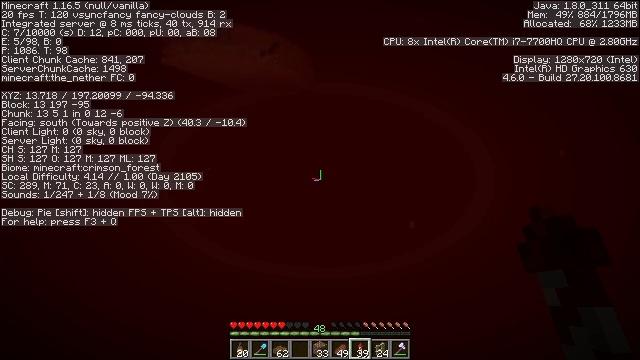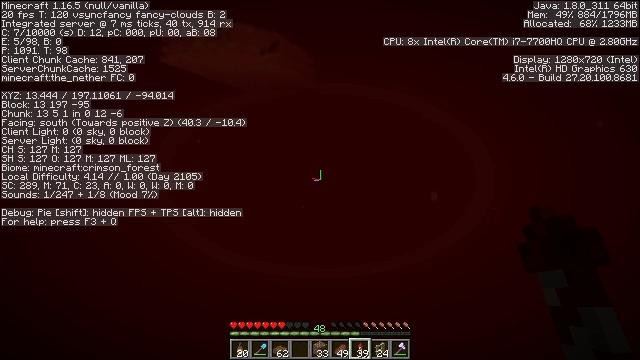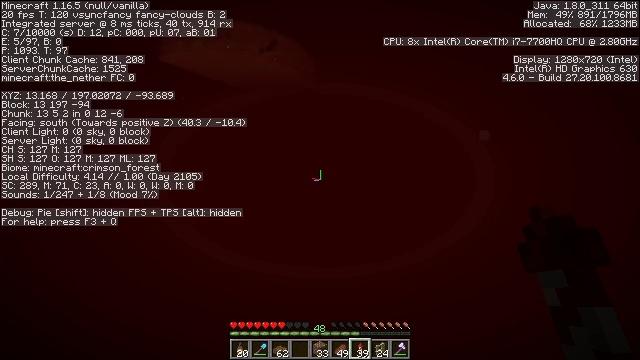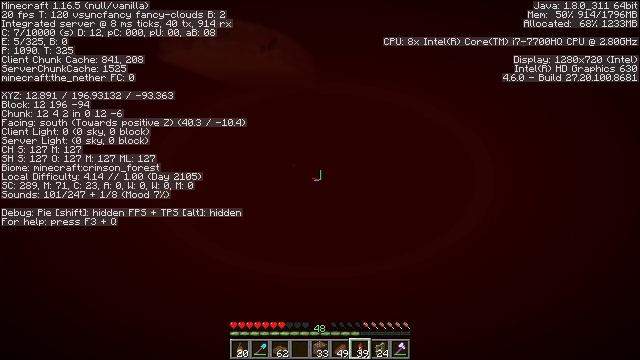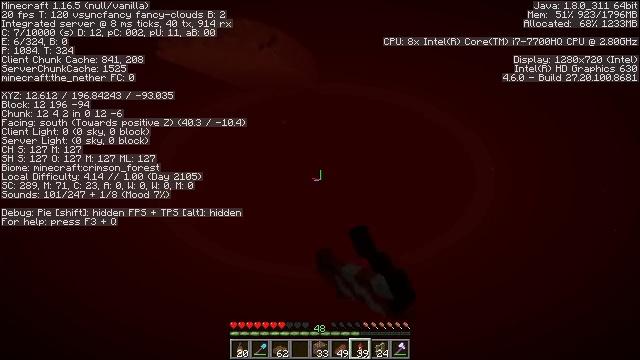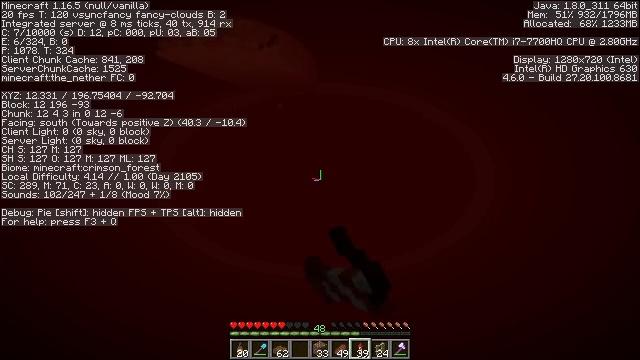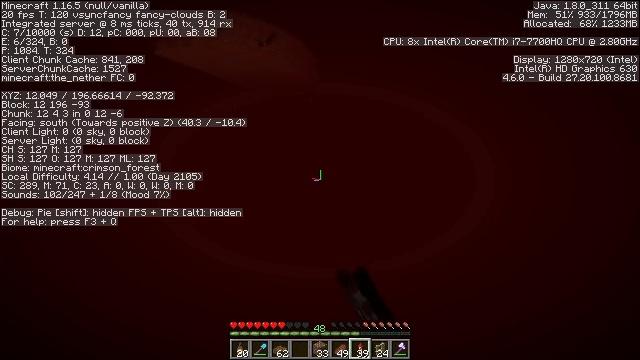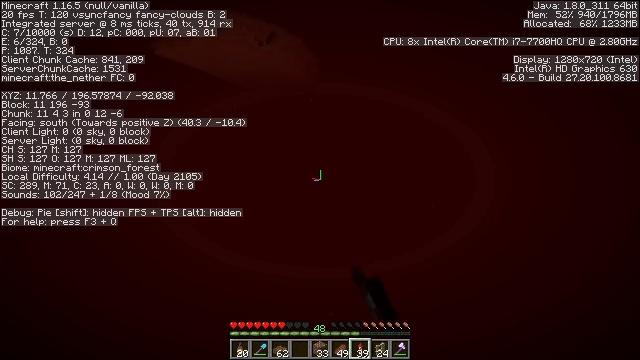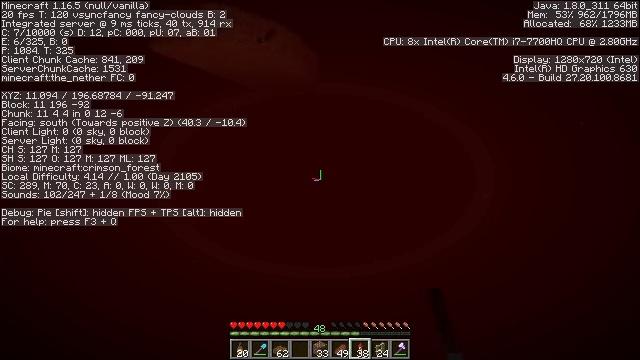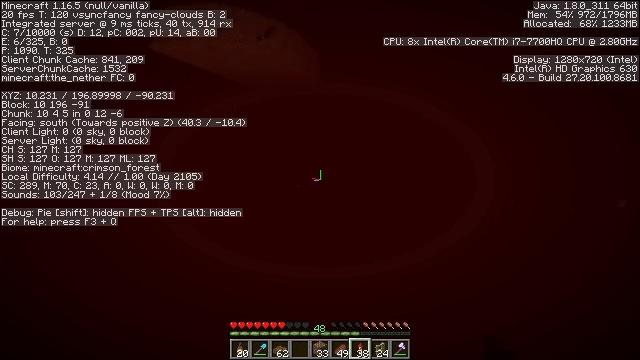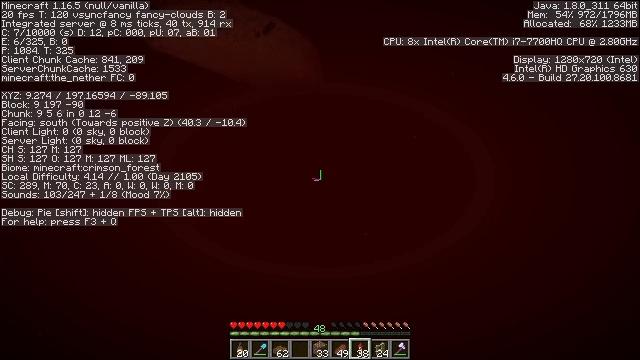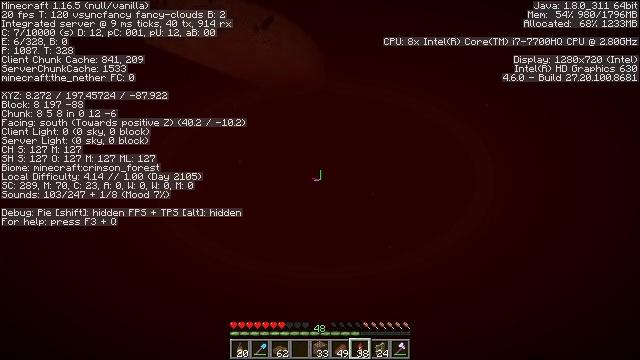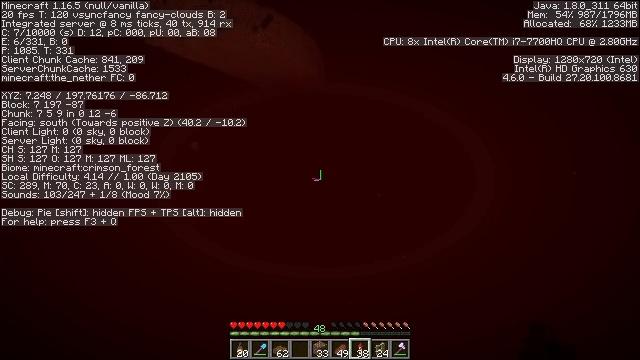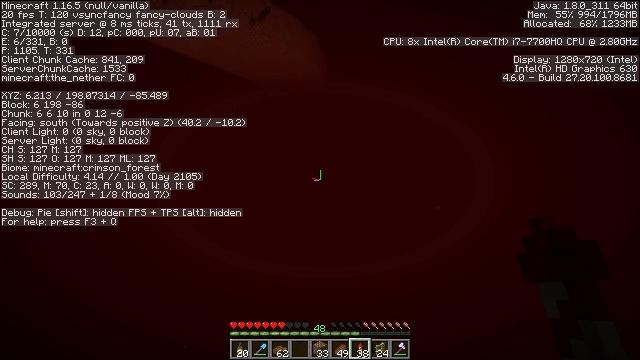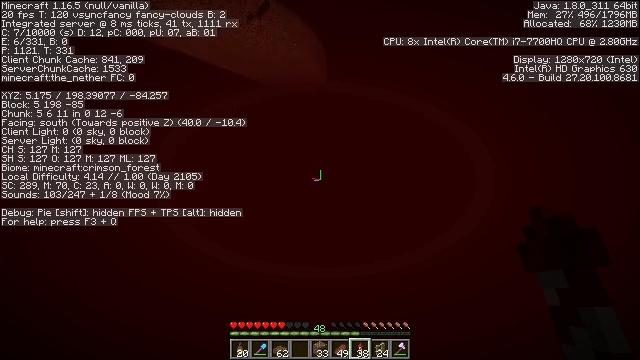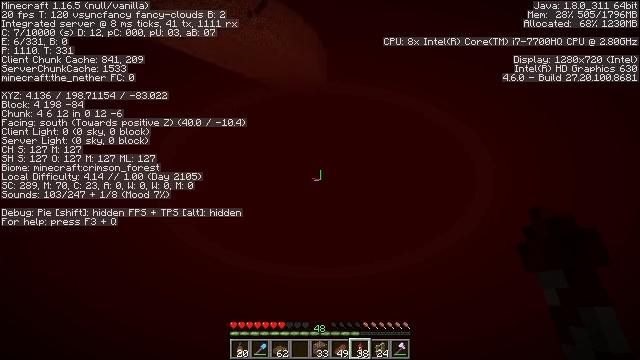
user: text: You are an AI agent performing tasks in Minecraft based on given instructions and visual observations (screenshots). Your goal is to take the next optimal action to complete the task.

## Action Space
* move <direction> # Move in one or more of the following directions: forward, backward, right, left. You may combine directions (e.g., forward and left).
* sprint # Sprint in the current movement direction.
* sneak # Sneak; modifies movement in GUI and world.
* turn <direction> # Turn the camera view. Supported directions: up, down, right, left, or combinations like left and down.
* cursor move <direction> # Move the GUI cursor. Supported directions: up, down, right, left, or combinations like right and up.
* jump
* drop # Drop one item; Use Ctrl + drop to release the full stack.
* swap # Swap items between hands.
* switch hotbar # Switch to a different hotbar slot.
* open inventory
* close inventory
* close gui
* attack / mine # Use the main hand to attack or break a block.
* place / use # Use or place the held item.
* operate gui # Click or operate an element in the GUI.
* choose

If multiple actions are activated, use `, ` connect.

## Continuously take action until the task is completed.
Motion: motion action
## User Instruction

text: Collect the spruce slab.
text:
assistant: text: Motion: no_op
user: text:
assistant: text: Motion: no_op
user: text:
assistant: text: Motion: use / place
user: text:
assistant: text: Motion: use / place
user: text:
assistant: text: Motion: use / place
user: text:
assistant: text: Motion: no_op
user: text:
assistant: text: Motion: no_op
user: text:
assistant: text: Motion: no_op
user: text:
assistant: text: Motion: no_op
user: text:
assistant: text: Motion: no_op
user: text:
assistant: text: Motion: no_op
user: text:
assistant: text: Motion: no_op
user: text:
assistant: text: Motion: no_op
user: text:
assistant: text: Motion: no_op
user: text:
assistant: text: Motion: no_op
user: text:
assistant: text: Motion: no_op
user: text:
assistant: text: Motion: no_op
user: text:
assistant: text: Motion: no_op
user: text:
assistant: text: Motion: no_op
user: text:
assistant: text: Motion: no_op
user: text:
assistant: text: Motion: no_op
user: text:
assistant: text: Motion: no_op
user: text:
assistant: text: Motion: no_op
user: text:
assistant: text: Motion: no_op
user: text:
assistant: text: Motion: no_op
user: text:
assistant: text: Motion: no_op
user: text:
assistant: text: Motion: no_op
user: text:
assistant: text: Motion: no_op
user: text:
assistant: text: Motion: no_op
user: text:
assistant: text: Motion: no_op